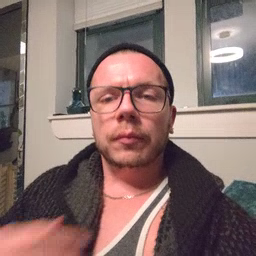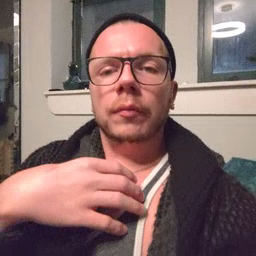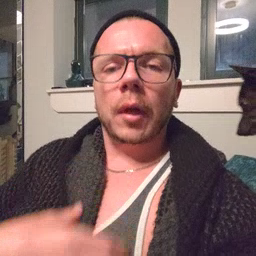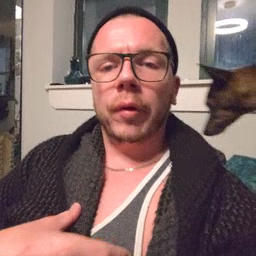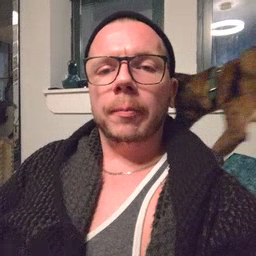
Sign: hungry